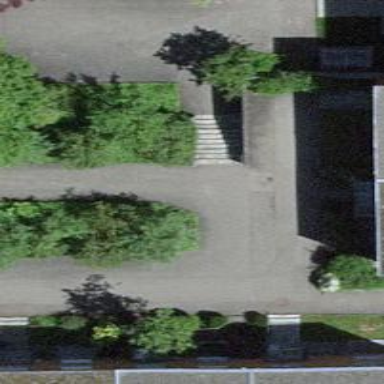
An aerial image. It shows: Road with steps.